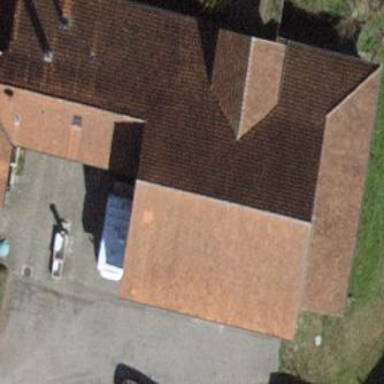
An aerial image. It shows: Building with tile roof.